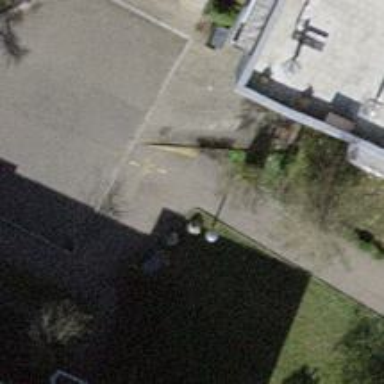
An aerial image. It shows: Bollard.